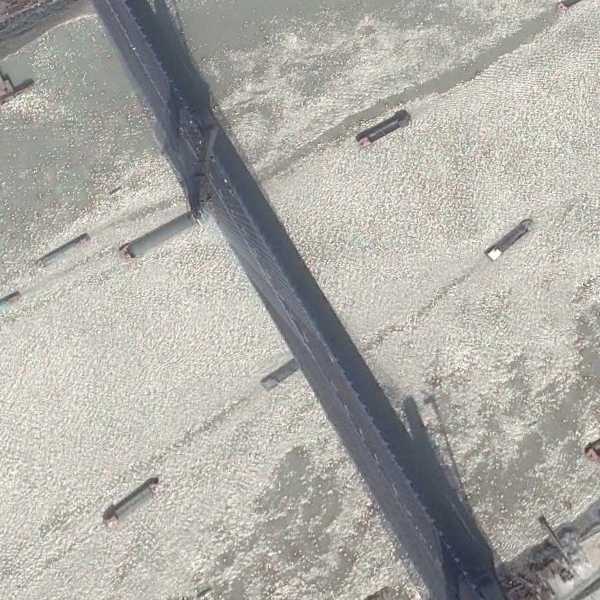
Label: Bridge